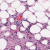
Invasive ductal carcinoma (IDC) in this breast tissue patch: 1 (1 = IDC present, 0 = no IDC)